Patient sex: M
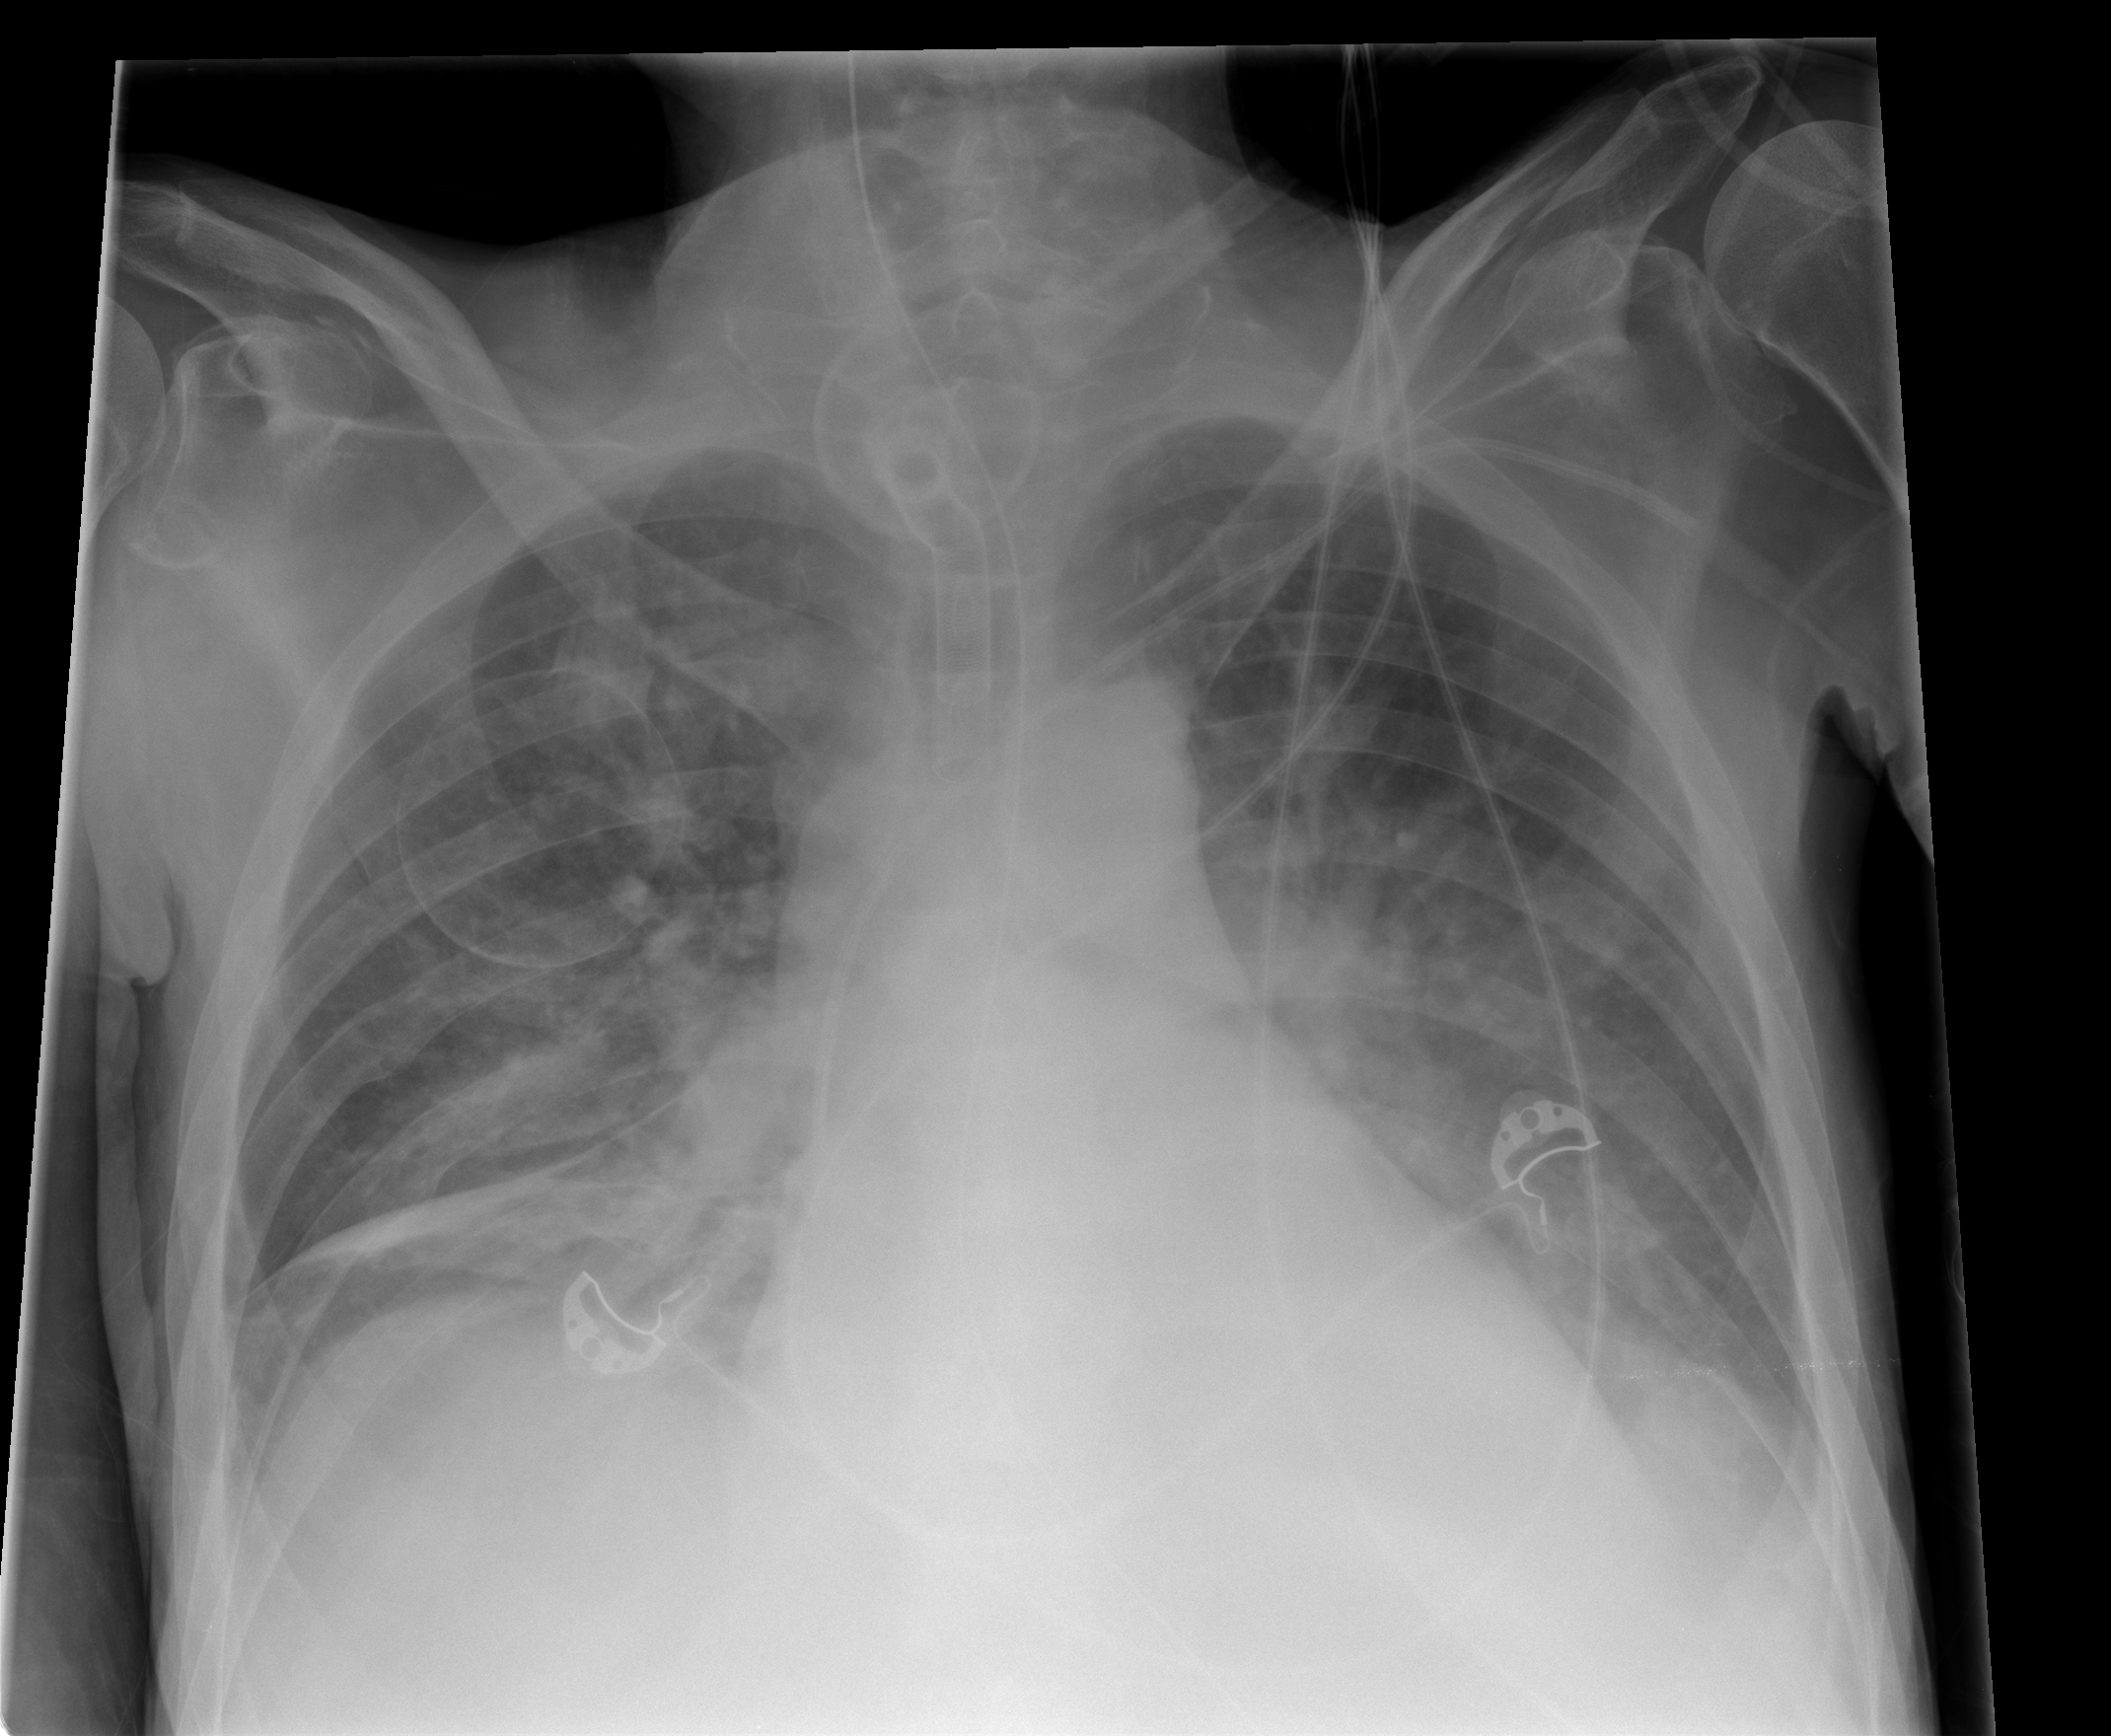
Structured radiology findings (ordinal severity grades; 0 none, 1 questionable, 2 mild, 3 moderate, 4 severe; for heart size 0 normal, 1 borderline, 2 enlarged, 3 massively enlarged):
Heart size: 2
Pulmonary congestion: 2
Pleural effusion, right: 1
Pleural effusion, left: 2
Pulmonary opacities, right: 2
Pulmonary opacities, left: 2
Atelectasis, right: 2
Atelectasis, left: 2